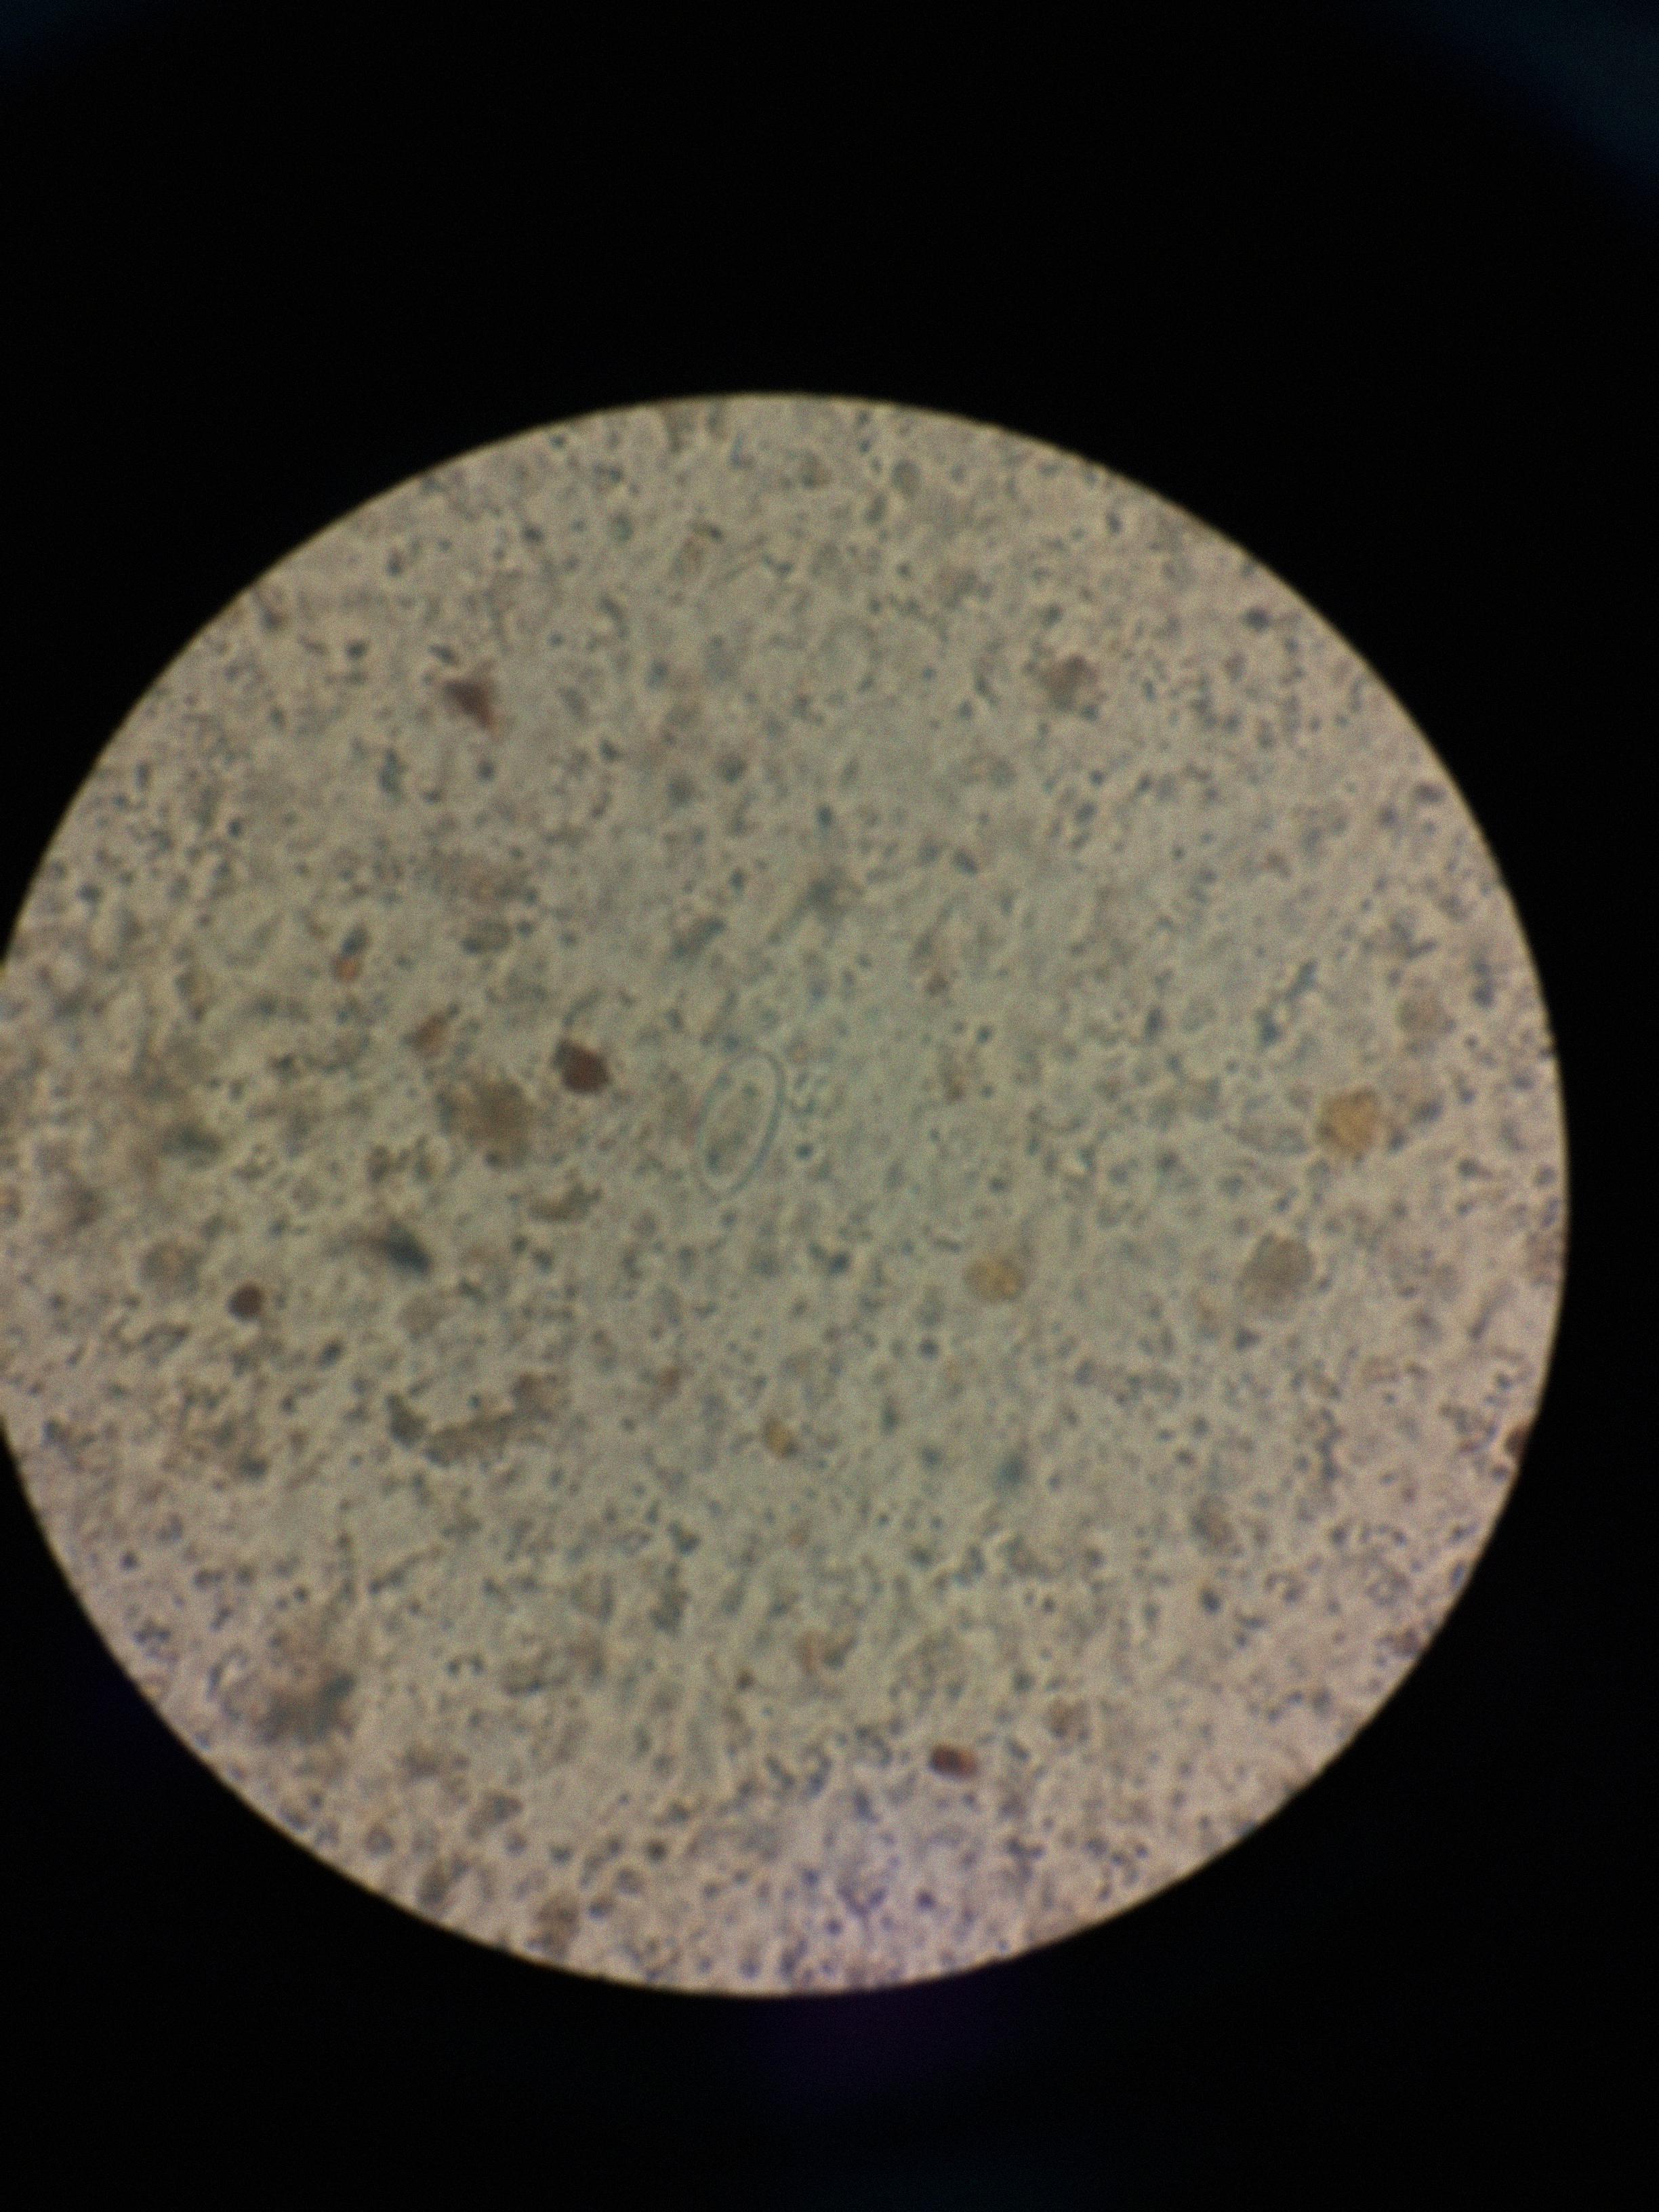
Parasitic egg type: Enterobius vermicularis